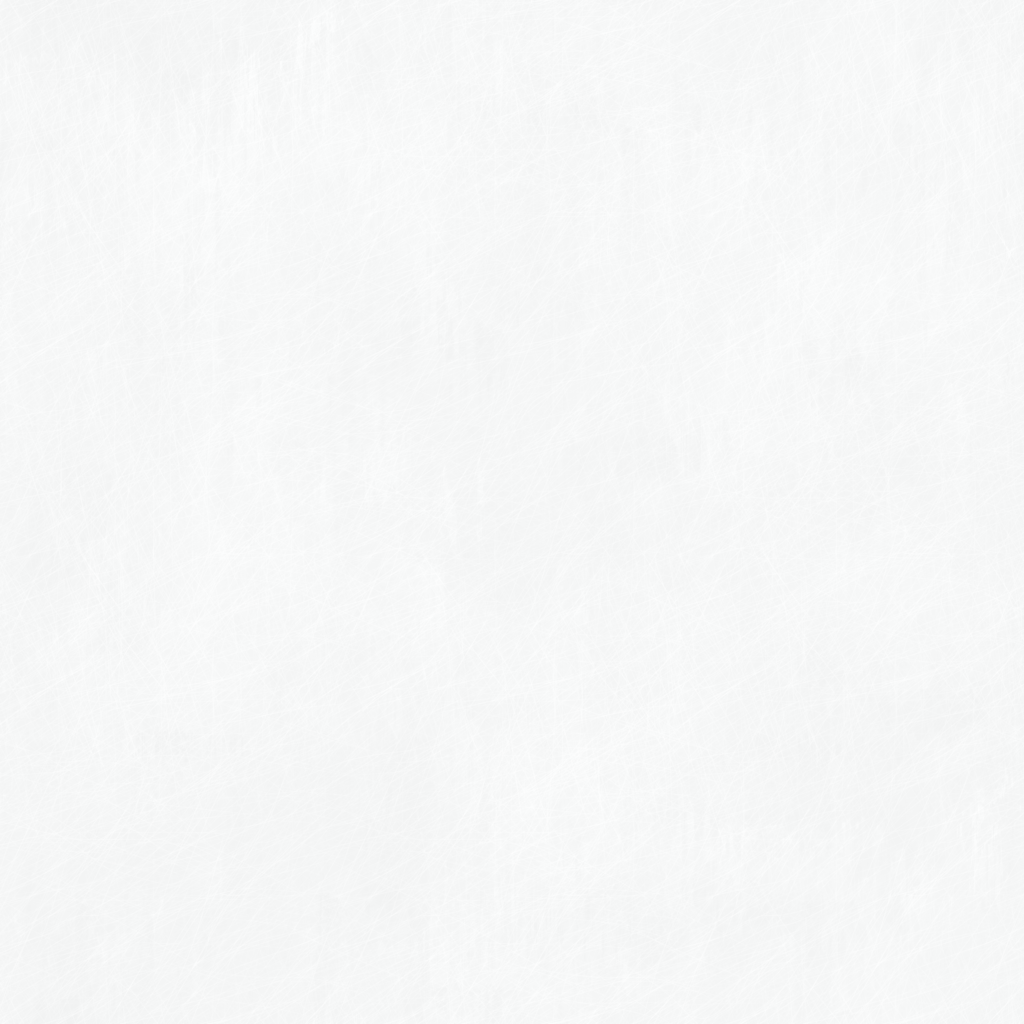
Texture map type: Color